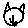
Label: cat